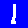
Digit: 1